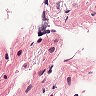
Metastatic tissue present: no